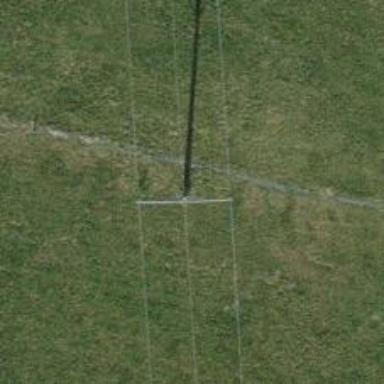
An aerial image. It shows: Power pole.